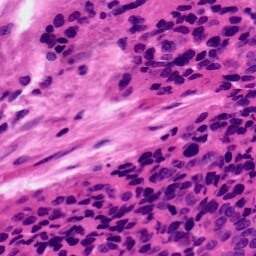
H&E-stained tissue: Ovarian